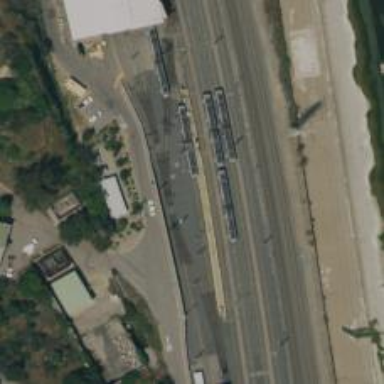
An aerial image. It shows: Light rail service yard with electrified contact lines.